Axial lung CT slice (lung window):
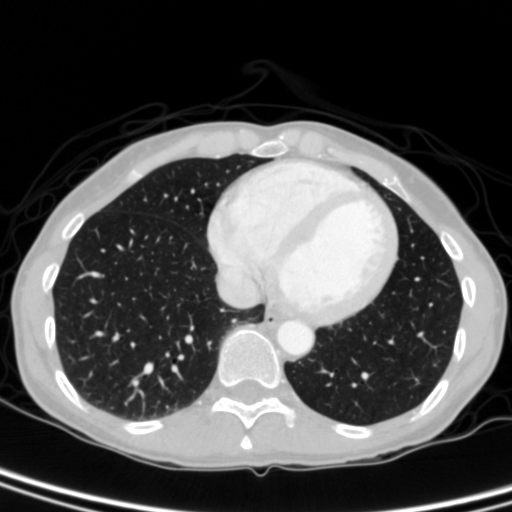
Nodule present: no